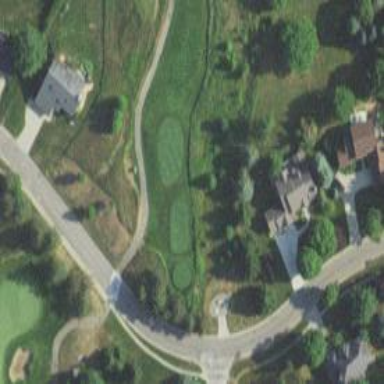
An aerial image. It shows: Asphalt service road used as golf cart path.